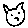
Label: cat